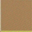
Piece: xx